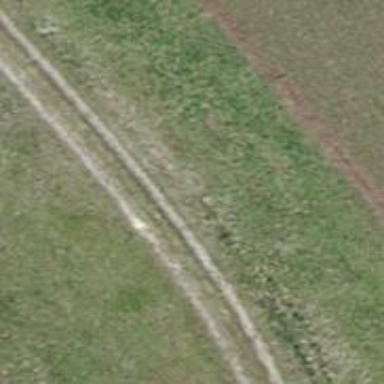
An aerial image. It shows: Gravel track of grade3 type.